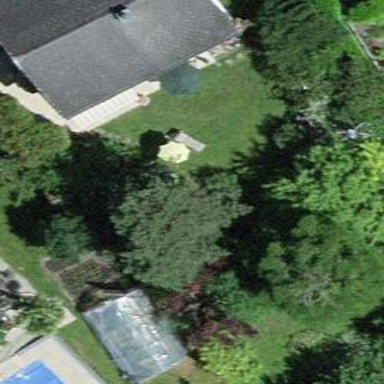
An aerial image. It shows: Single tag "natural: tree."